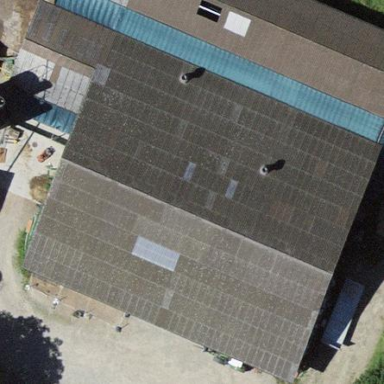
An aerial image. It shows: Barn.